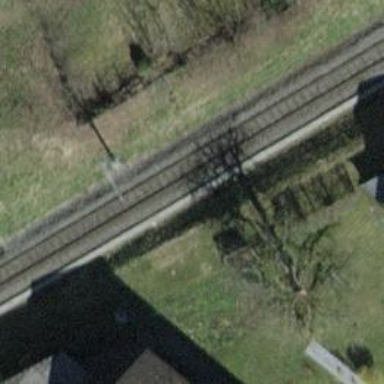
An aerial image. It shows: Narrow-gauge railway track with 1 electrified contact line.